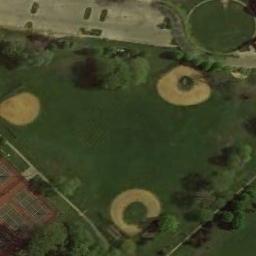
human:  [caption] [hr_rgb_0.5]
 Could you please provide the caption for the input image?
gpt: There are three baseball diamonds in the grass surrounded by the basketball courts and trees .

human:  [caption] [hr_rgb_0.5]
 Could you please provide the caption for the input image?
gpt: Three baseball diamonds next to some badminton courts .

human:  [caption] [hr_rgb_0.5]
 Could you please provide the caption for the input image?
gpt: The baseball field is surrounded by trees .

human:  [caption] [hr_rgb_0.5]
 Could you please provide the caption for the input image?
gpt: There are three baseball diamonds in the middle of grass covered with trees .

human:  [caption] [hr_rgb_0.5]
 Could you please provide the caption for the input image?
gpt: The track diamond is next to three baseball diamonds .